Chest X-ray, PA view. Patient: 57 years old, sex M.
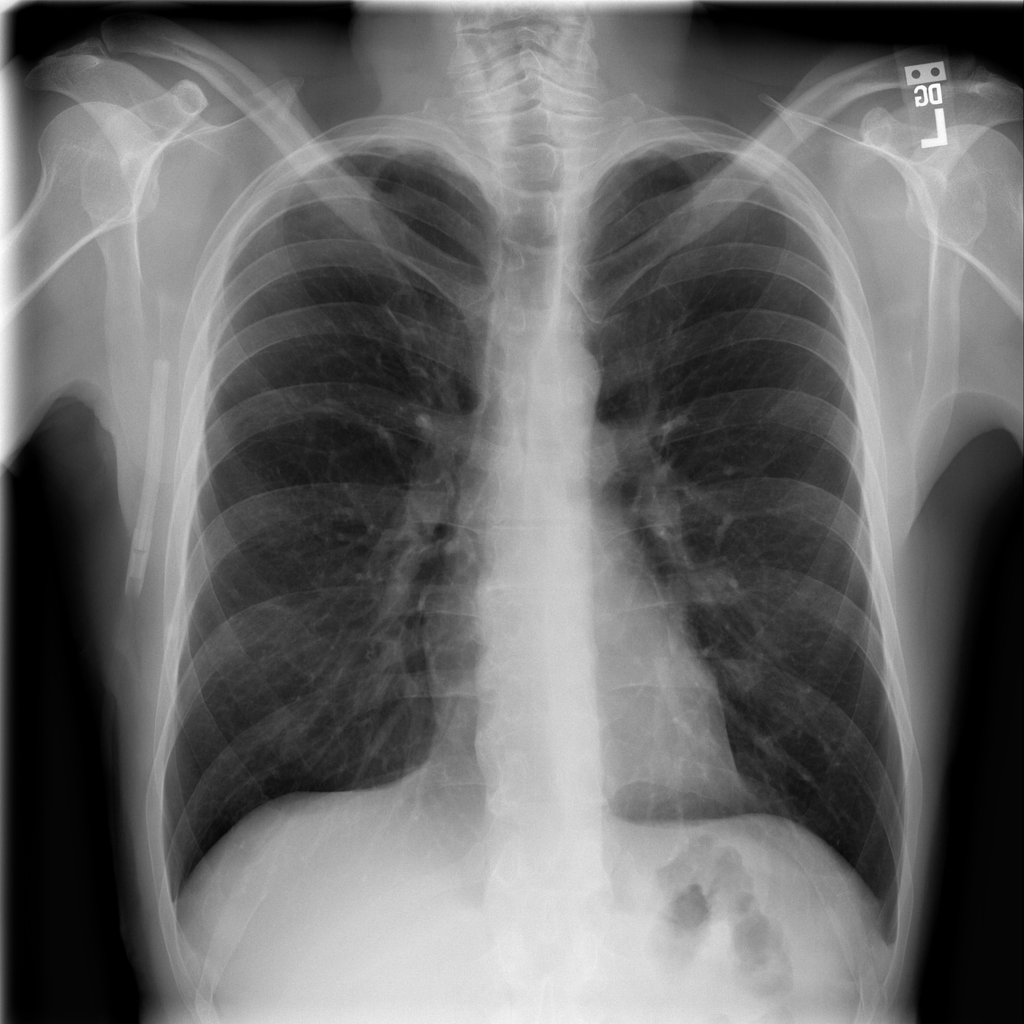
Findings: Fibrosis